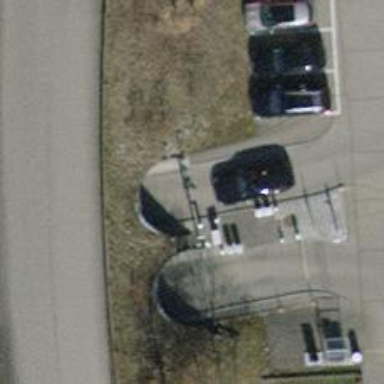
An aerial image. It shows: Lift gate barrier.